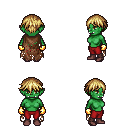
a pixel art fantasy rpg character, female body template, orc, green skin, brown tattered cape, red pants, blonde short bangs hairstyle, gold gloves, maroon shoes, four views (front, back, left, right), 2x2 character sprite sheet, small pixel art, hard edges, no anti-aliasing